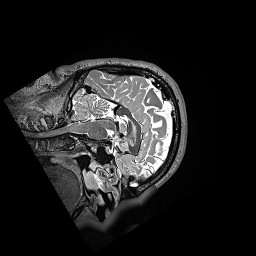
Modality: T2w
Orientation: sagittal
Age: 38
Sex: male